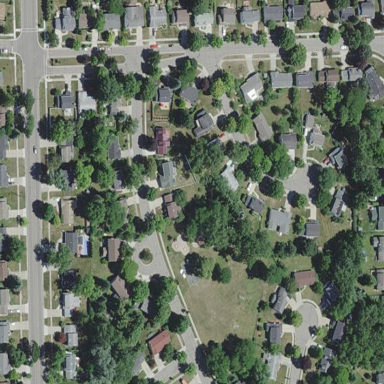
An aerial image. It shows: Residential neighbourhood.